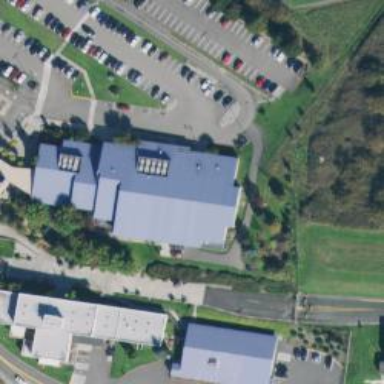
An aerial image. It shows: College building.